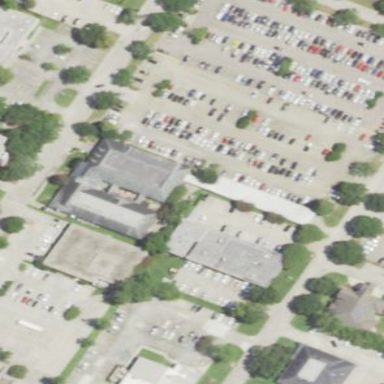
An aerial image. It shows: Healthcare center building.